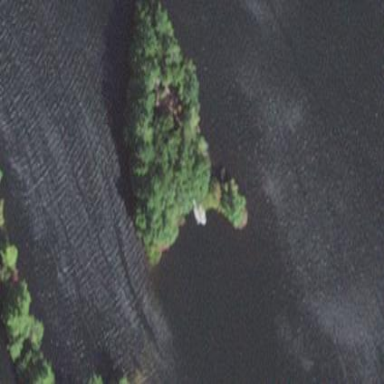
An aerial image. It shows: Islet covered with mixed woodland vegetation.